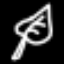
Label: leaf